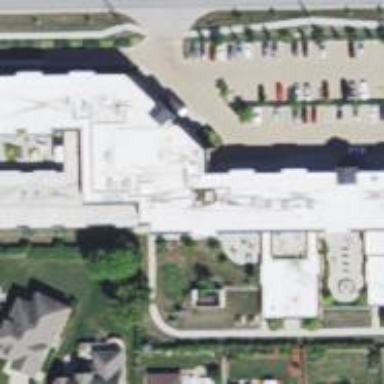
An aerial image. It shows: Building.